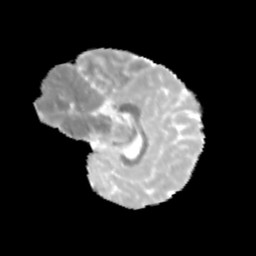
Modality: MD
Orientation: sagittal
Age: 12
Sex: female
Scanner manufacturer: siemens
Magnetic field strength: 3 T
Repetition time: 3.8 s
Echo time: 0.07 s